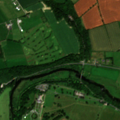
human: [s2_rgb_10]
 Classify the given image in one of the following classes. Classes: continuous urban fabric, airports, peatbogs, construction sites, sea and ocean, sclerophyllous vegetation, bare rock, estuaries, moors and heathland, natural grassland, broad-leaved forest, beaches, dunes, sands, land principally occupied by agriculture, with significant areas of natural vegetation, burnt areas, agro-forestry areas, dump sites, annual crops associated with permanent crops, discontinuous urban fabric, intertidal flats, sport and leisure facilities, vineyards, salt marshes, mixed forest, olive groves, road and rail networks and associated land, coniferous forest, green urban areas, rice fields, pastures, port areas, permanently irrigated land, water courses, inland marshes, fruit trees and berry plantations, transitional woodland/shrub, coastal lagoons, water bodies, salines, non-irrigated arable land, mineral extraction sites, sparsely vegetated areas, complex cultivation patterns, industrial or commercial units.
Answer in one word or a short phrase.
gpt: non-irrigated arable land, pastures, complex cultivation patterns, broad-leaved forest, mixed forest